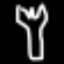
Label: fork